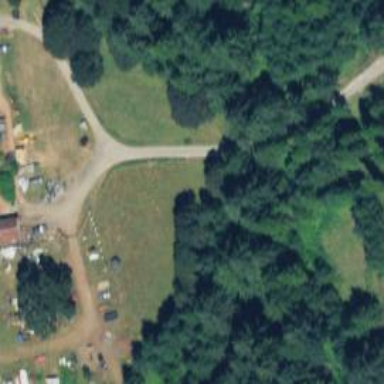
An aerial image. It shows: Driveway leading to service road.